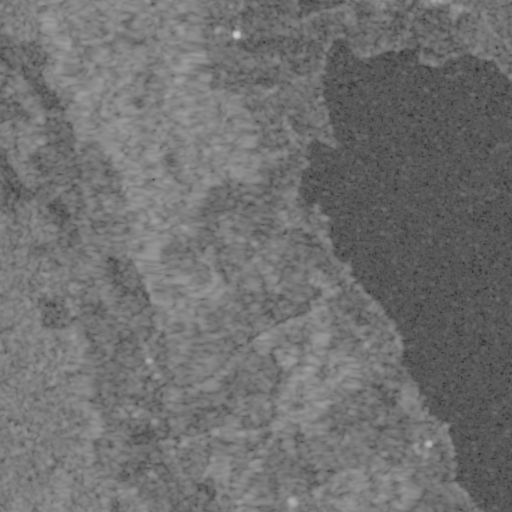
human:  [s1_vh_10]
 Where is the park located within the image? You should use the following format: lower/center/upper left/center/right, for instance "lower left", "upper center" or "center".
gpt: The park is located in the upper right of the image.
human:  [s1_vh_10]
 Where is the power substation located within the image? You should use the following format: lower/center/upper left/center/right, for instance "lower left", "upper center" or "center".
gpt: The power substation is located in the upper center of the image.
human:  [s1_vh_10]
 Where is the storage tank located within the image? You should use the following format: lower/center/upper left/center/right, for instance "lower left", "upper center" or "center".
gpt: The storage tank is located in the center left of the image.
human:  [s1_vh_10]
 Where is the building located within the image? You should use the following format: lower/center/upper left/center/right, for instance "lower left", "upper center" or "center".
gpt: There is no building in the image.

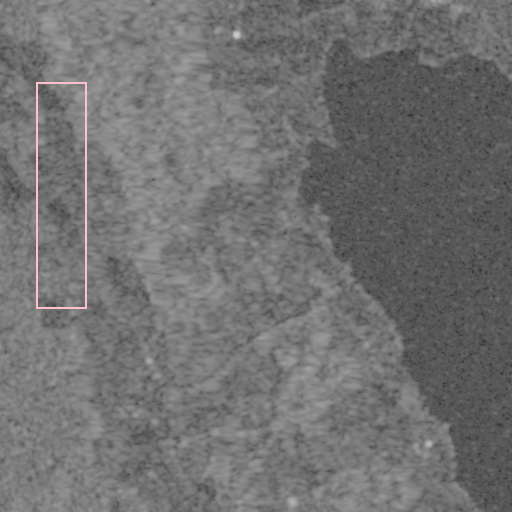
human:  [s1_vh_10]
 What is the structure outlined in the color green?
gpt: There is no green outline.
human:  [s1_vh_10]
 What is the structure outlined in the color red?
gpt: There is no structure outlined in red.